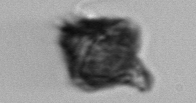
Label: Gonyaulax